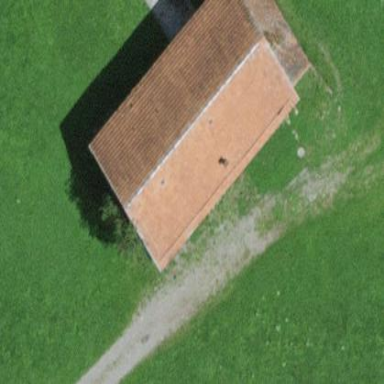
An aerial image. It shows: Farm auxiliary building with gabled roof.